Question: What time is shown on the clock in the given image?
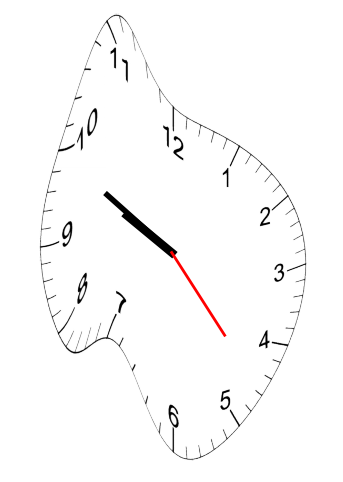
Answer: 09:49:23